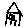
Label: house